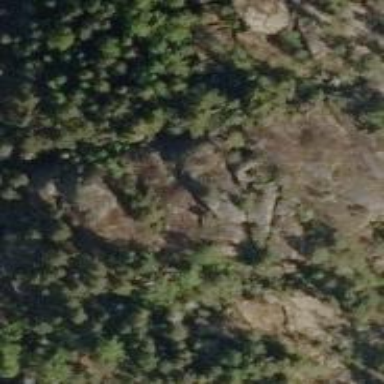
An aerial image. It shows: Cliff in nature.